Question: This is my Pig script
'''
$QueryString = "A = load 'wasb://$containername@$StorageAccount.blob.core.windows.net/table1' using PigStorage(',') as (col1 chararray,col2 chararray,col3 chararray,col4 chararray,col5 chararray,col6 chararray,col7 int,col8 int);" +
"user_list = foreach A GENERATE $0;" +
"unique_user = DISTINCT user_list;" +
"unique_users_group = GROUP unique_user ALL;" +
"uu_count = FOREACH unique_users_group GENERATE COUNT(unique_user);" +
"DUMP uu_count;"
'''
i get this error when i execute above pig script
'''
'2015-04-14 23:17:55,177 [main] ERROR org.apache.pig.PigServer - exception during parsing: Error during parsing. <line 1, column 166> mismatched input 'chararray' expecting RIGHT_PAREN
Failed to parse: <line 1, column 166> mismatched input 'chararray' expecting RIGHT_PAREN
at org.apache.pig.parser.QueryParserDriver.parse(QueryParserDriver.java:241)
at org.apache.pig.parser.QueryParserDriver.parse(QueryParserDriver.java:179)
at org.apache.pig.PigServer$Graph.parseQuery(PigServer.java:1678)
at org.apache.pig.PigServer$Graph.access$000(PigServer.java:1411)
at org.apache.pig.PigServer.parseAndBuild(PigServer.java:344)
at org.apache.pig.PigServer.executeBatch(PigServer.java:369)
at org.apache.pig.PigServer.executeBatch(PigServer.java:355)
at org.apache.pig.tools.grunt.GruntParser.executeBatch(GruntParser.java:140)
at org.apache.pig.tools.grunt.GruntParser.processDump(GruntParser.java:769)
at org.apache.pig.tools.pigscript.parser.PigScriptParser.parse(PigScriptParser.java:372)
at org.apache.pig.tools.grunt.GruntParser.parseStopOnError(GruntParser.java:198)
at org.apache.pig.tools.grunt.GruntParser.parseStopOnError(GruntParser.java:173)
at org.apache.pig.tools.grunt.Grunt.exec(Grunt.java:84)
at org.apache.pig.Main.run(Main.java:509)
at org.apache.pig.Main.main(Main.java:156)
2015-04-14 23:17:55,177 [main] ERROR org.apache.pig.tools.grunt.Grunt - ERROR 1200: <line 1, column 166> mismatched input 'chararray' expecting RIGHT_PAREN
'''
I edited the LOAD statement like this and the rest of the script is same
'''
$QueryString = "A = load 'wasb://$containername@$StorageAccount.blob.core.windows.net/table1';" +
'''
the error i get now is
'''
2015-04-14 23:23:00,117 [main] ERROR org.apache.pig.PigServer - exception during parsing: Error during parsing. <line 1, column 162> Syntax error, unexpected symbol at or near ';'
Failed to parse: <line 1, column 162> Syntax error, unexpected symbol at or near ';'
at org.apache.pig.parser.QueryParserDriver.parse(QueryParserDriver.java:241)
at org.apache.pig.parser.QueryParserDriver.parse(QueryParserDriver.java:179)
at org.apache.pig.PigServer$Graph.parseQuery(PigServer.java:1678)
at org.apache.pig.PigServer$Graph.access$000(PigServer.java:1411)
at org.apache.pig.PigServer.parseAndBuild(PigServer.java:344)
at org.apache.pig.PigServer.executeBatch(PigServer.java:369)
at org.apache.pig.PigServer.executeBatch(PigServer.java:355)
at org.apache.pig.tools.grunt.GruntParser.executeBatch(GruntParser.java:140)
at org.apache.pig.tools.grunt.GruntParser.processDump(GruntParser.java:769)
at org.apache.pig.tools.pigscript.parser.PigScriptParser.parse(PigScriptParser.java:372)
at org.apache.pig.tools.grunt.GruntParser.parseStopOnError(GruntParser.java:198)
at org.apache.pig.tools.grunt.GruntParser.parseStopOnError(GruntParser.java:173)
at org.apache.pig.tools.grunt.Grunt.exec(Grunt.java:84)
at org.apache.pig.Main.run(Main.java:509)
at org.apache.pig.Main.main(Main.java:156)
2015-04-14 23:23:00,132 [main] ERROR org.apache.pig.tools.grunt.Grunt - ERROR 1200: <line 1, column 162> Syntax error, unexpected symbol at or near ';'
Details at logfile: C:pps\dist\hadoop-2.4.0.2.1.9.0-2196\logs\pig_1429053777602.log
'''
I don't understand what the error is. Can you someone help me with executing this query on windows powershell(i am using windows powershell ISE, so i can edit the queries)

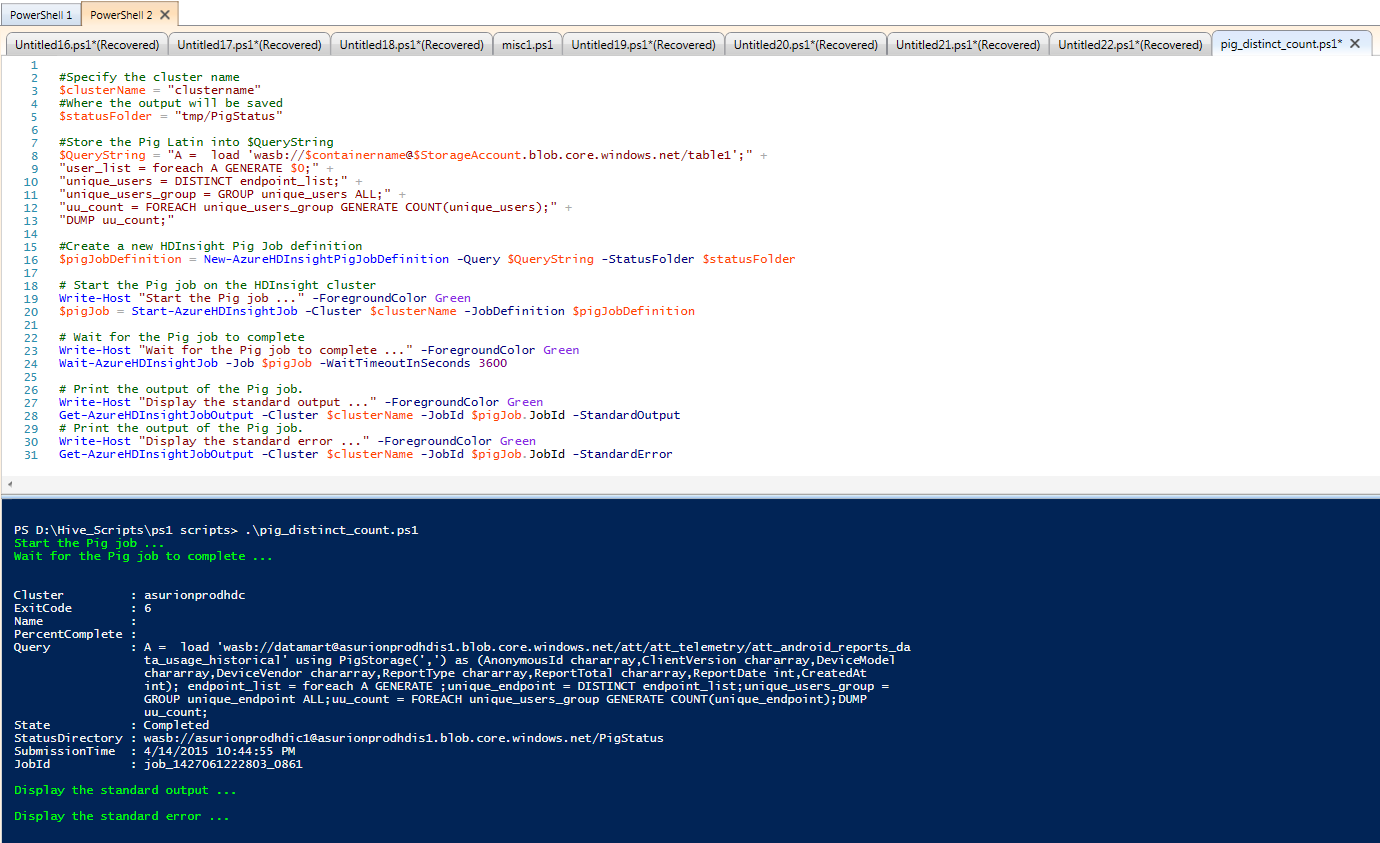
Answer: The issue is at this statement 'user_list = foreach A GENERATE $0;'. PowerShell is interpreting as a parameter, and since it is not defined PowerShell is substituting an empty string. You can define a parameter in the script like '$0 = '$0';' or just escape the like:
'''
user_list = foreach A GENERATE '$0;
'''
so the script can look like:
'''
$0 = '$0';
$QueryString = "A = load 'wasb://$containerName@$storageAccountName.blob.core.windows.net/table1' using PigStorage(',') as (col1,col2,col3,col4,col5,col6,col7,col8) ;"+
"user_list = foreach A GENERATE $0;" +
"unique_user = DISTINCT user_list;" +
"unique_users_group = GROUP unique_user ALL;" +
"uu_count = FOREACH unique_users_group GENERATE COUNT(unique_user);" +
"DUMP uu_count;"
'''
or
'''
$QueryString = "A = load 'wasb://$containerName@$storageAccountName.blob.core.windows.net/table1' using PigStorage(',') as (col1,col2,col3,col4,col5,col6,col7,col8) ;"+
"user_list = foreach A GENERATE '$0;" +
"unique_user = DISTINCT user_list;" +
"unique_users_group = GROUP unique_user ALL;" +
"uu_count = FOREACH unique_users_group GENERATE COUNT(unique_user);" +
"DUMP uu_count;"
'''